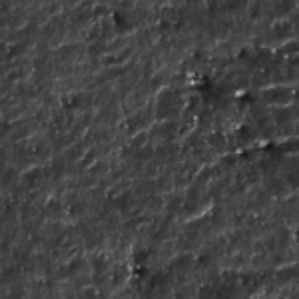
Label: frost